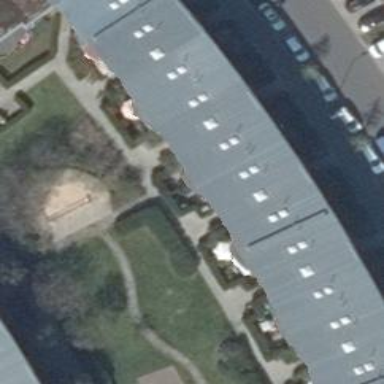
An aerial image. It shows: Skillion-roofed apartment building.